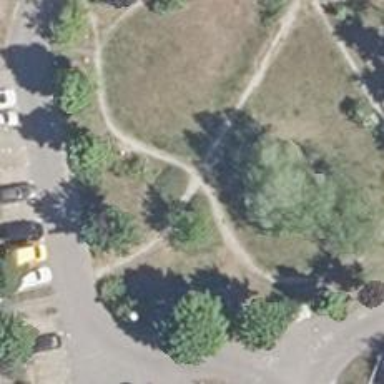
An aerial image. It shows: Footway with ground surface.